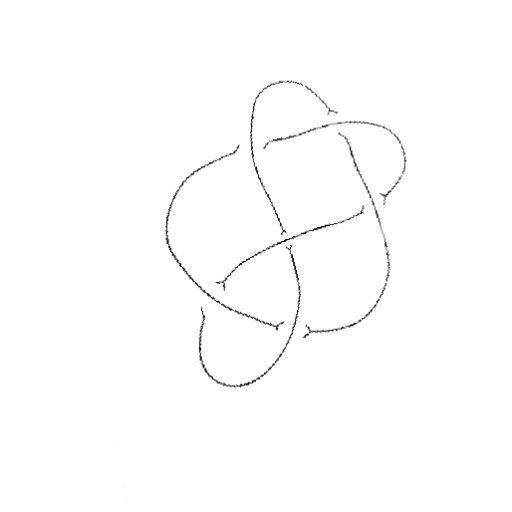
Crossing number: 6